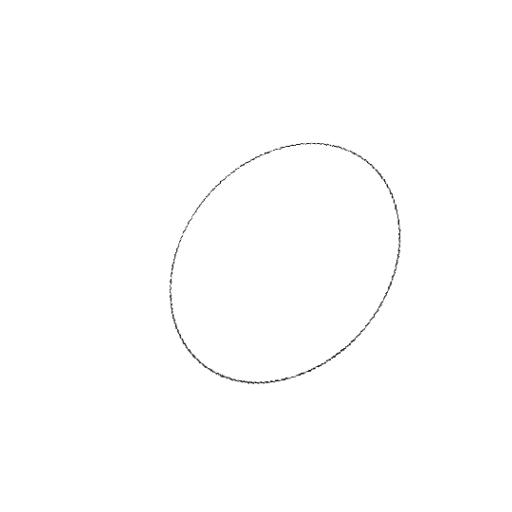
Crossing number: 0